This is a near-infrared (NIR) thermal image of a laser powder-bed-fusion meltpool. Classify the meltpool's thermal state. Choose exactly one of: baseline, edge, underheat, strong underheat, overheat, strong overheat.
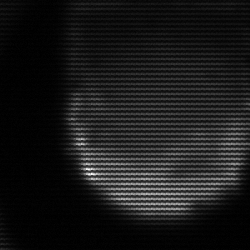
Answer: edge